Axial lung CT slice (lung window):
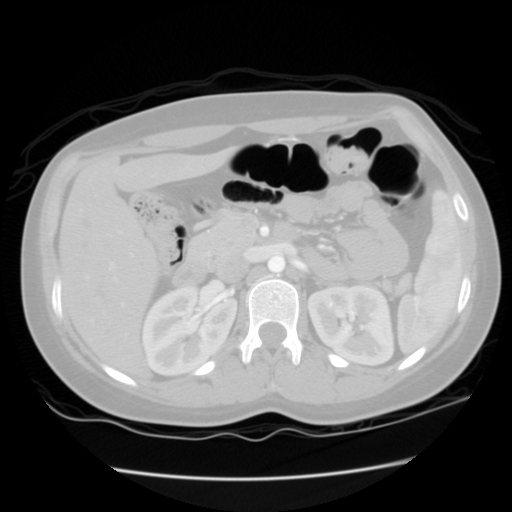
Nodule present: no